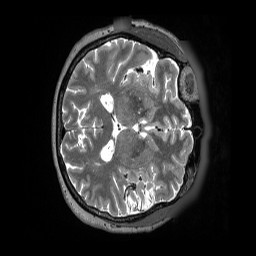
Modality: T2w
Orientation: axial
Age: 66
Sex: female